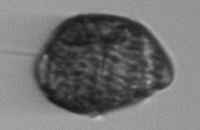
Label: Margalefidinium